Question: Count the number of objects in the diagram.
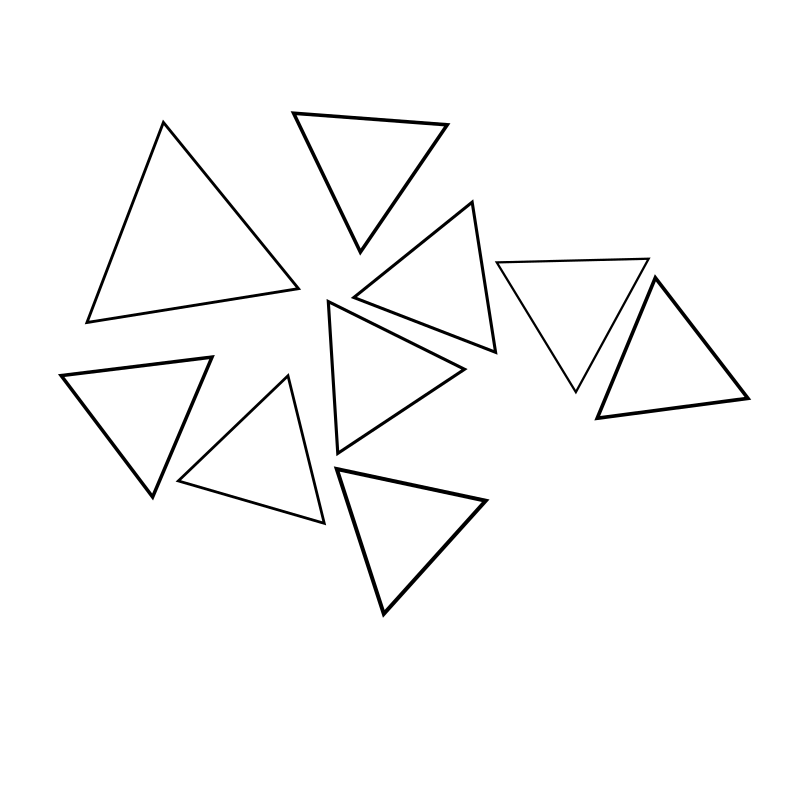
Answer: 9